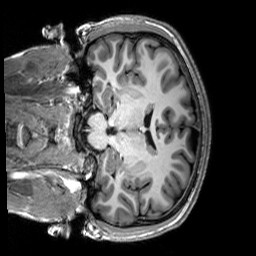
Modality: T1w
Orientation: coronal
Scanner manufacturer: siemens
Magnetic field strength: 3 T
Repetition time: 2.3 s
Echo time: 0.00302 s